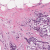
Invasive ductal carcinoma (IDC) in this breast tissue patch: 1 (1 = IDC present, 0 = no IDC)